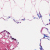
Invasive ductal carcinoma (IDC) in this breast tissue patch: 0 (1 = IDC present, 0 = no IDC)